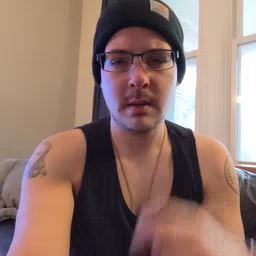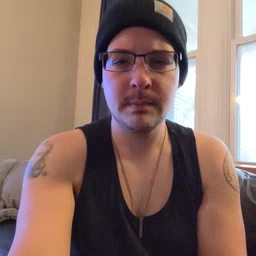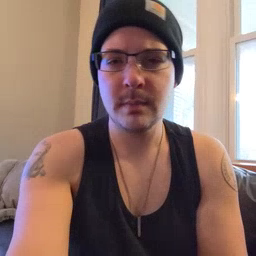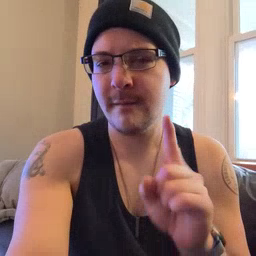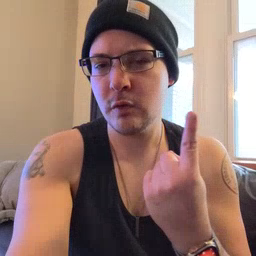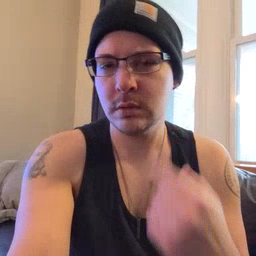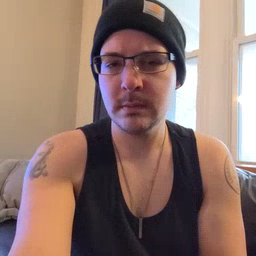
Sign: first